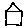
Label: house